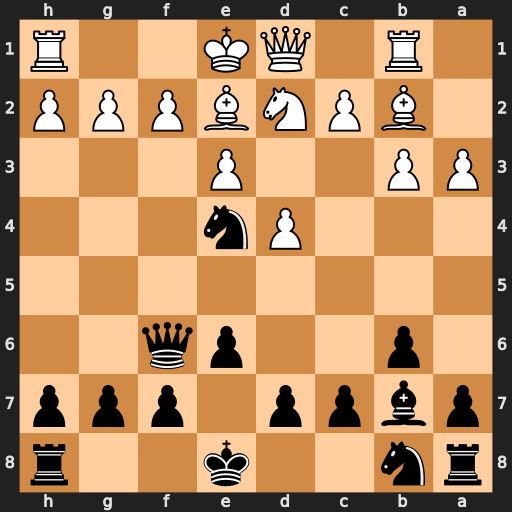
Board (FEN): rn2k2r/pbpp1ppp/1p2pq2/8/3Pn3/PP2P3/1BPNBPPP/1R1QK2R
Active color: b
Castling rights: Kkq
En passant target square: -
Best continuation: Qxf2#